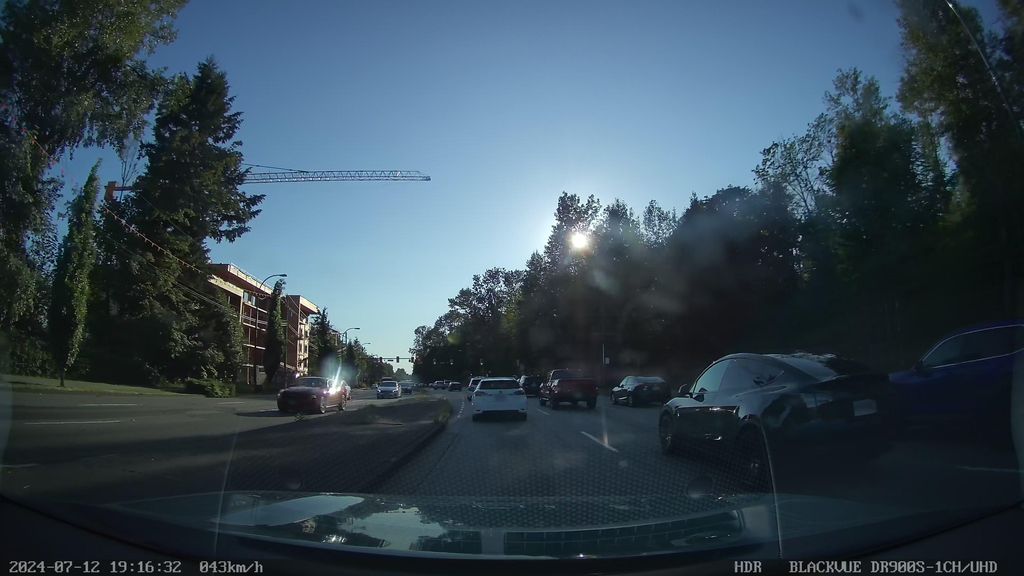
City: vancouver